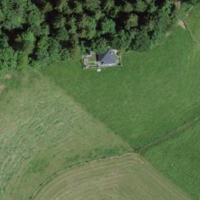
EUNIS habitat code: 52
Species observed at this site:
Asplenium scolopendrium